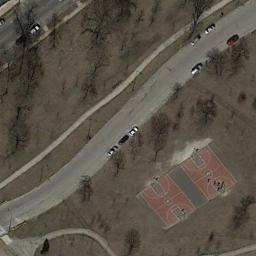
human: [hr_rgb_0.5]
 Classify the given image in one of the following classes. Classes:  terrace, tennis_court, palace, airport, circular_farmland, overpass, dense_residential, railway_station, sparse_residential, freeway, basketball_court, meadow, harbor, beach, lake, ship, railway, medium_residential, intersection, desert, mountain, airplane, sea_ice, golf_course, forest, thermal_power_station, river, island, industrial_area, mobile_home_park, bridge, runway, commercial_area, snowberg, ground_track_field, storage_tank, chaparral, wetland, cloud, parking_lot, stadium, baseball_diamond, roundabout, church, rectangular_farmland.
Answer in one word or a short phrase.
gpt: basketball_court